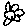
Label: flower